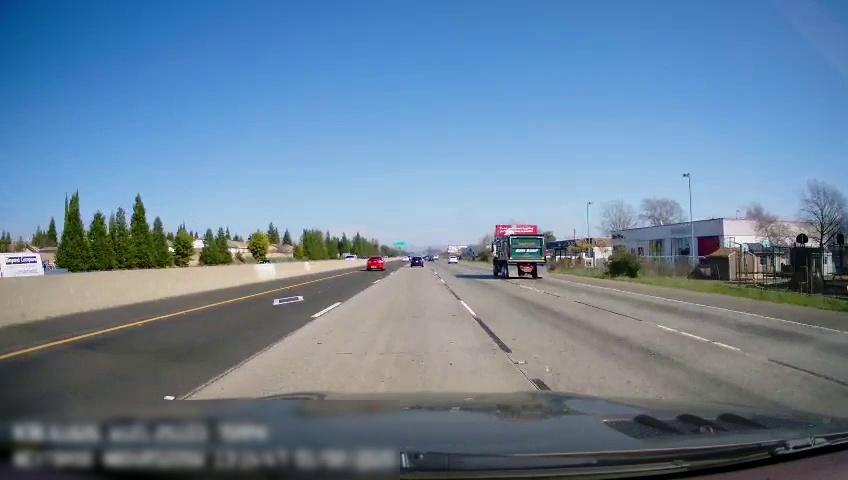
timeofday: Day
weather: Sunny
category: Vehicles | Truck
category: Vehicles | Van
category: Vehicles | SUV
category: Drivable Space
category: Vehicles | Car
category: Vehicles | Truck
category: Vehicles | Car
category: Vehicles | Car
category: Lanes | Alternate Lane
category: Lanes | Alternate Lane
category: Lanes | Current Lane
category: Lanes | Current Lane
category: Lanes | Alternate Lane